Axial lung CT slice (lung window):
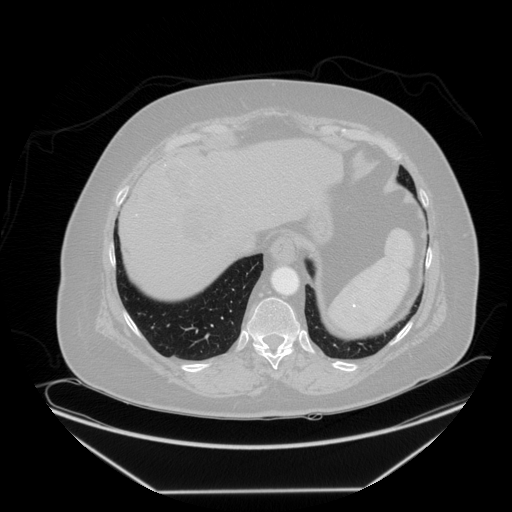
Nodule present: no